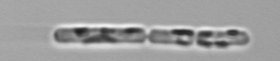
Label: Dactyliosolen_fragilissimus